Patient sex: F
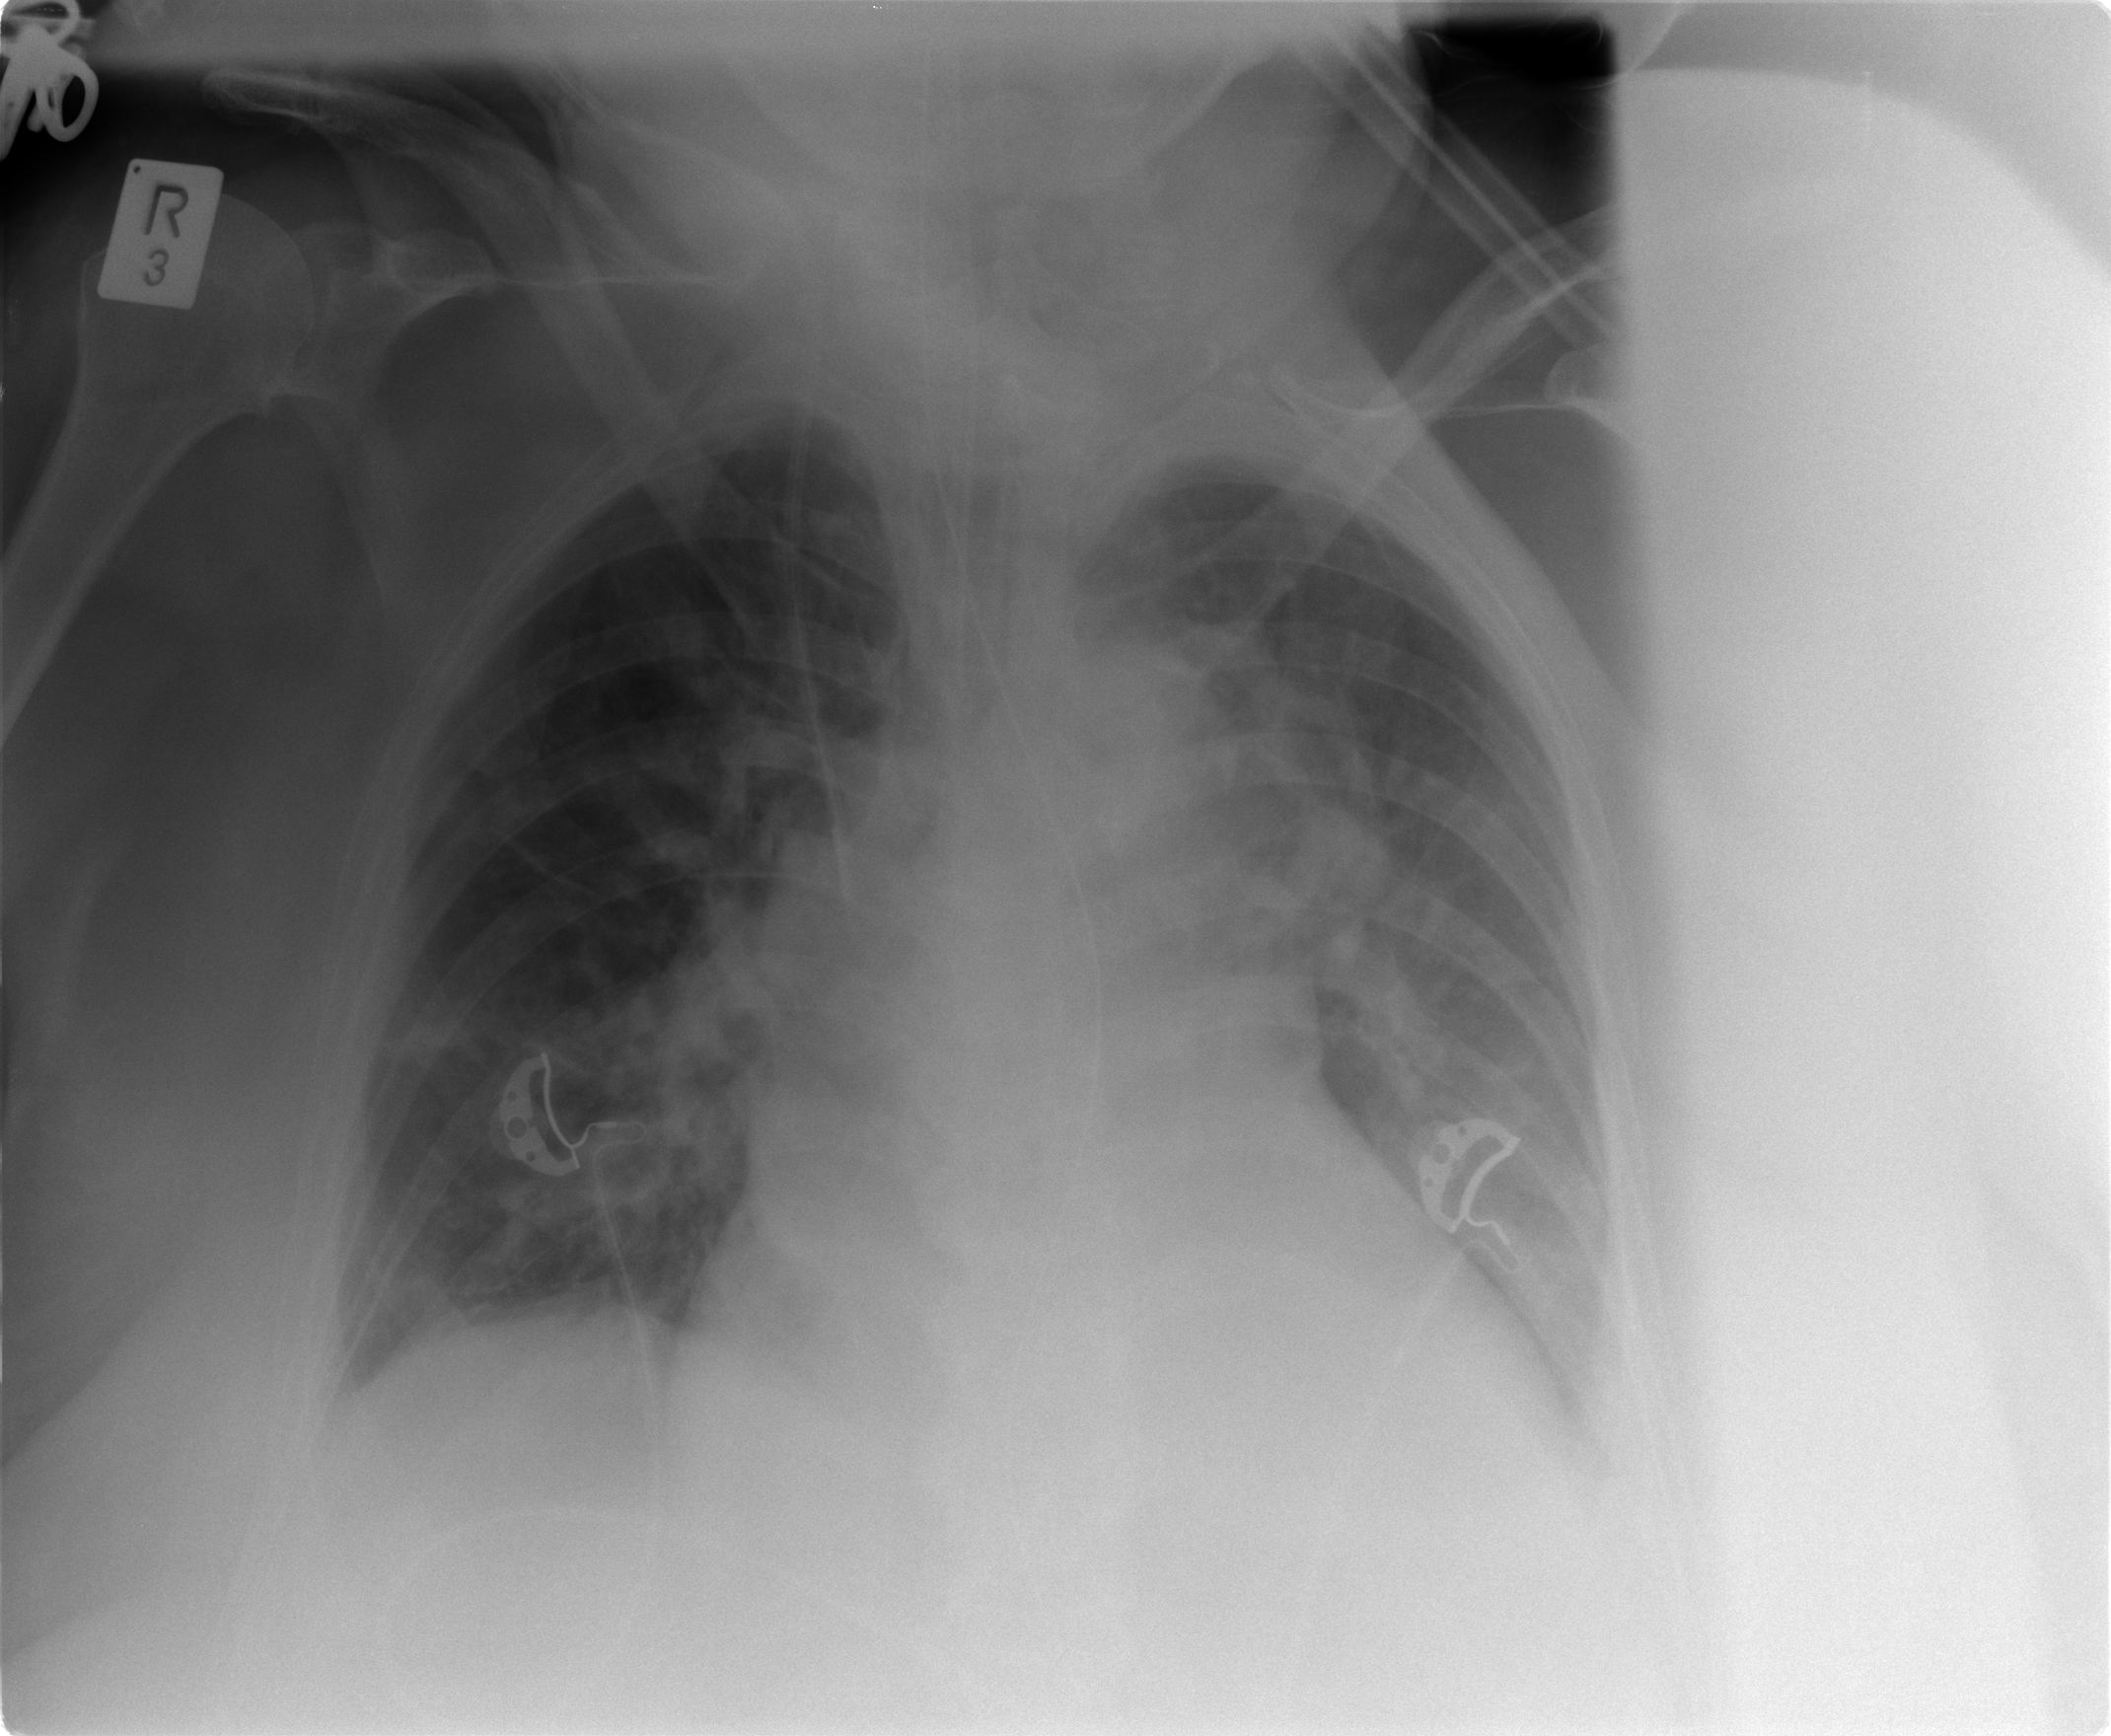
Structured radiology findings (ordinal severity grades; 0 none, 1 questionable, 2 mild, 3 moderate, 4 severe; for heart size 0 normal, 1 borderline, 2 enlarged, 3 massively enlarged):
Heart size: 2
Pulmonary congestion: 2
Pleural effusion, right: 0
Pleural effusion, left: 0
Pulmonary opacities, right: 2
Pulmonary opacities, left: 0
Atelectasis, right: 2
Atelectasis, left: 2